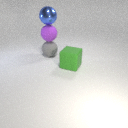
large blue metal sphere above large gray rubber sphere